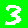
Digit: 3